Question: I am using OpenCV on an embedded target board (FriendlyARM mini6410, processor arm 1176 running linux kernel 2.6.38).
I compiled OpenCV 2.4.4 library using toolchain provided for the board, found in the ftp (pls see the <URL>. I disabled GTK, ffmpeg and enable v4l. The library is compiled successfully.
Then I write code:
'''
#include <opencv.hpp>
#include <highgui/highgui.hpp>
#include <imgproc/imgproc.hpp>
#include <iostream>
#include <stdio.h>
using namespace cv;
using namespace std;
int main()
{
int i;
cout << "initialise" << endl;
IplImage* img=0;
cout << "capturing ..." << endl;
CvCapture* capture = cvCaptureFromCAM(2);
cout << "get here" << endl;
if(!capture){
cout << "not capture" << endl;
return -1;
}
cout << "captured" << endl;
img=cvQueryFrame(capture);
IplImage* img1 = cvCreateImage(cvGetSize(img),8,3);
// cvCvtColor(img,img1,CV_RGB2GRAY);
cvCopy(img, img1);
cvSaveImage("cam_snap.jpg",img1);
cvReleaseImage( &img1 );
cvReleaseImage( &img );
cvReleaseCapture( &capture );
cout << "exit" << endl;
return 0;
}
'''
The code is built successfully. I run the .elf executable in the target board, connected to camera (PS3 eye), but the resulting image looks like a broken television (noise-like):

While in my host, the resulting image is as expected (scene in front of camera). Can you provide me suggestion as to what went wrong or where should I start on debugging?
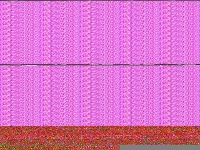
Answer: Okay, confirmed. mini 6410 runs USB 1.0, and ps3 eye needs USB 2.0. I tried the program using standard webcam (chinese product, itech pc camera), works wonderfully. Saved image is showing scene in front of camera